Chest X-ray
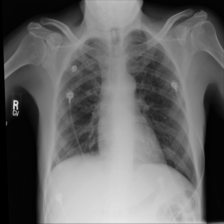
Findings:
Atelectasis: negative
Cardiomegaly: negative
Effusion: negative
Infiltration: negative
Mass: negative
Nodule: negative
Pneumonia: negative
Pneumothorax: negative
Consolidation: negative
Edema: negative
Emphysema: negative
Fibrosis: negative
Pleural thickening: negative
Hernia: negative